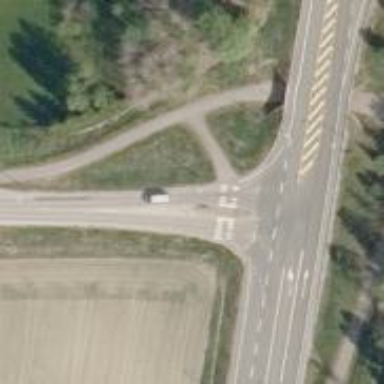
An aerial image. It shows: Marked crossing on footway.